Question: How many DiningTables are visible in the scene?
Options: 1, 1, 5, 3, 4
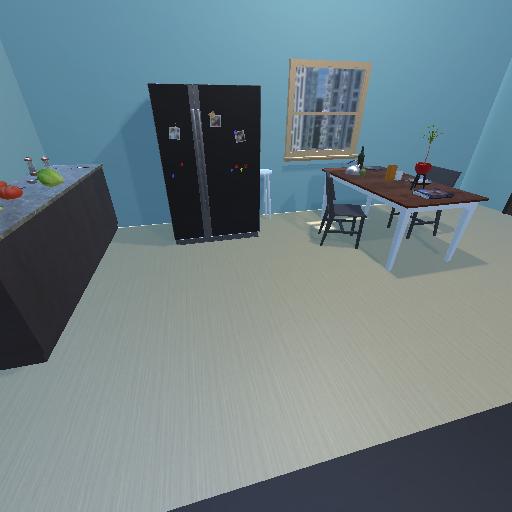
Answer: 1